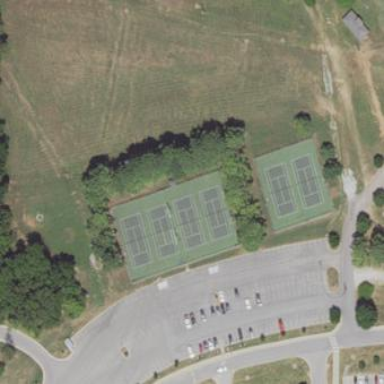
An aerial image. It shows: Tennis court in leisure pitch.